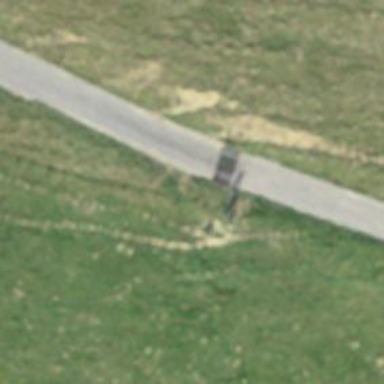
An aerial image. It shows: Cattle grid barrier.